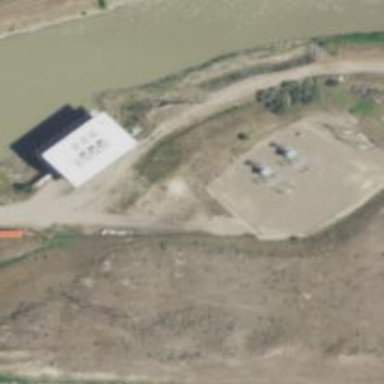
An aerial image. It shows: Power substation surrounded by fence.